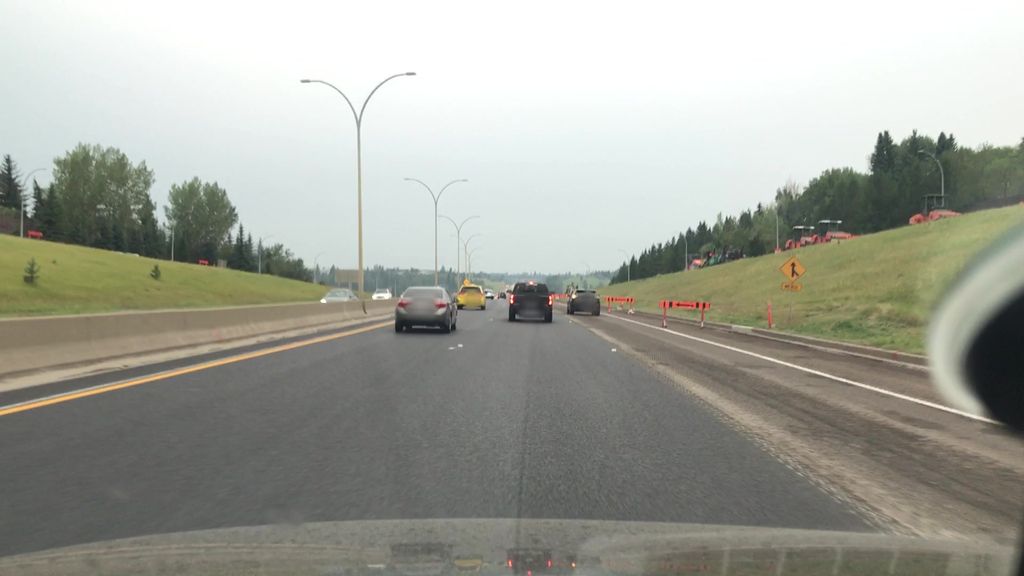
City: edmonton